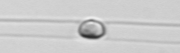
Label: Chaetoceros_similis